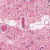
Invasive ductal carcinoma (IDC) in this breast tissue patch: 0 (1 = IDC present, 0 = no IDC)